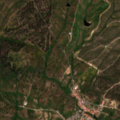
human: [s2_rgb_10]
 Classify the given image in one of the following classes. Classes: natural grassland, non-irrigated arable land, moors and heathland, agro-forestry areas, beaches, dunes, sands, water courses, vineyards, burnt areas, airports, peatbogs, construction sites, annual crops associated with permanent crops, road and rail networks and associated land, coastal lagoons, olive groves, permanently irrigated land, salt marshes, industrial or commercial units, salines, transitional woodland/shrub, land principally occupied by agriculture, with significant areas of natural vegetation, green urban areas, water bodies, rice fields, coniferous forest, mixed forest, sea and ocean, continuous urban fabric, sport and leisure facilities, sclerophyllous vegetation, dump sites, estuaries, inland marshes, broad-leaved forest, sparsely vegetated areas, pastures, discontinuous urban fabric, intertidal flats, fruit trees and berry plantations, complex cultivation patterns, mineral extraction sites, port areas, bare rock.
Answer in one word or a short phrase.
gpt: olive groves, complex cultivation patterns, agro-forestry areas, broad-leaved forest, transitional woodland/shrub